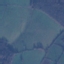
Land use / land cover class: Pasture